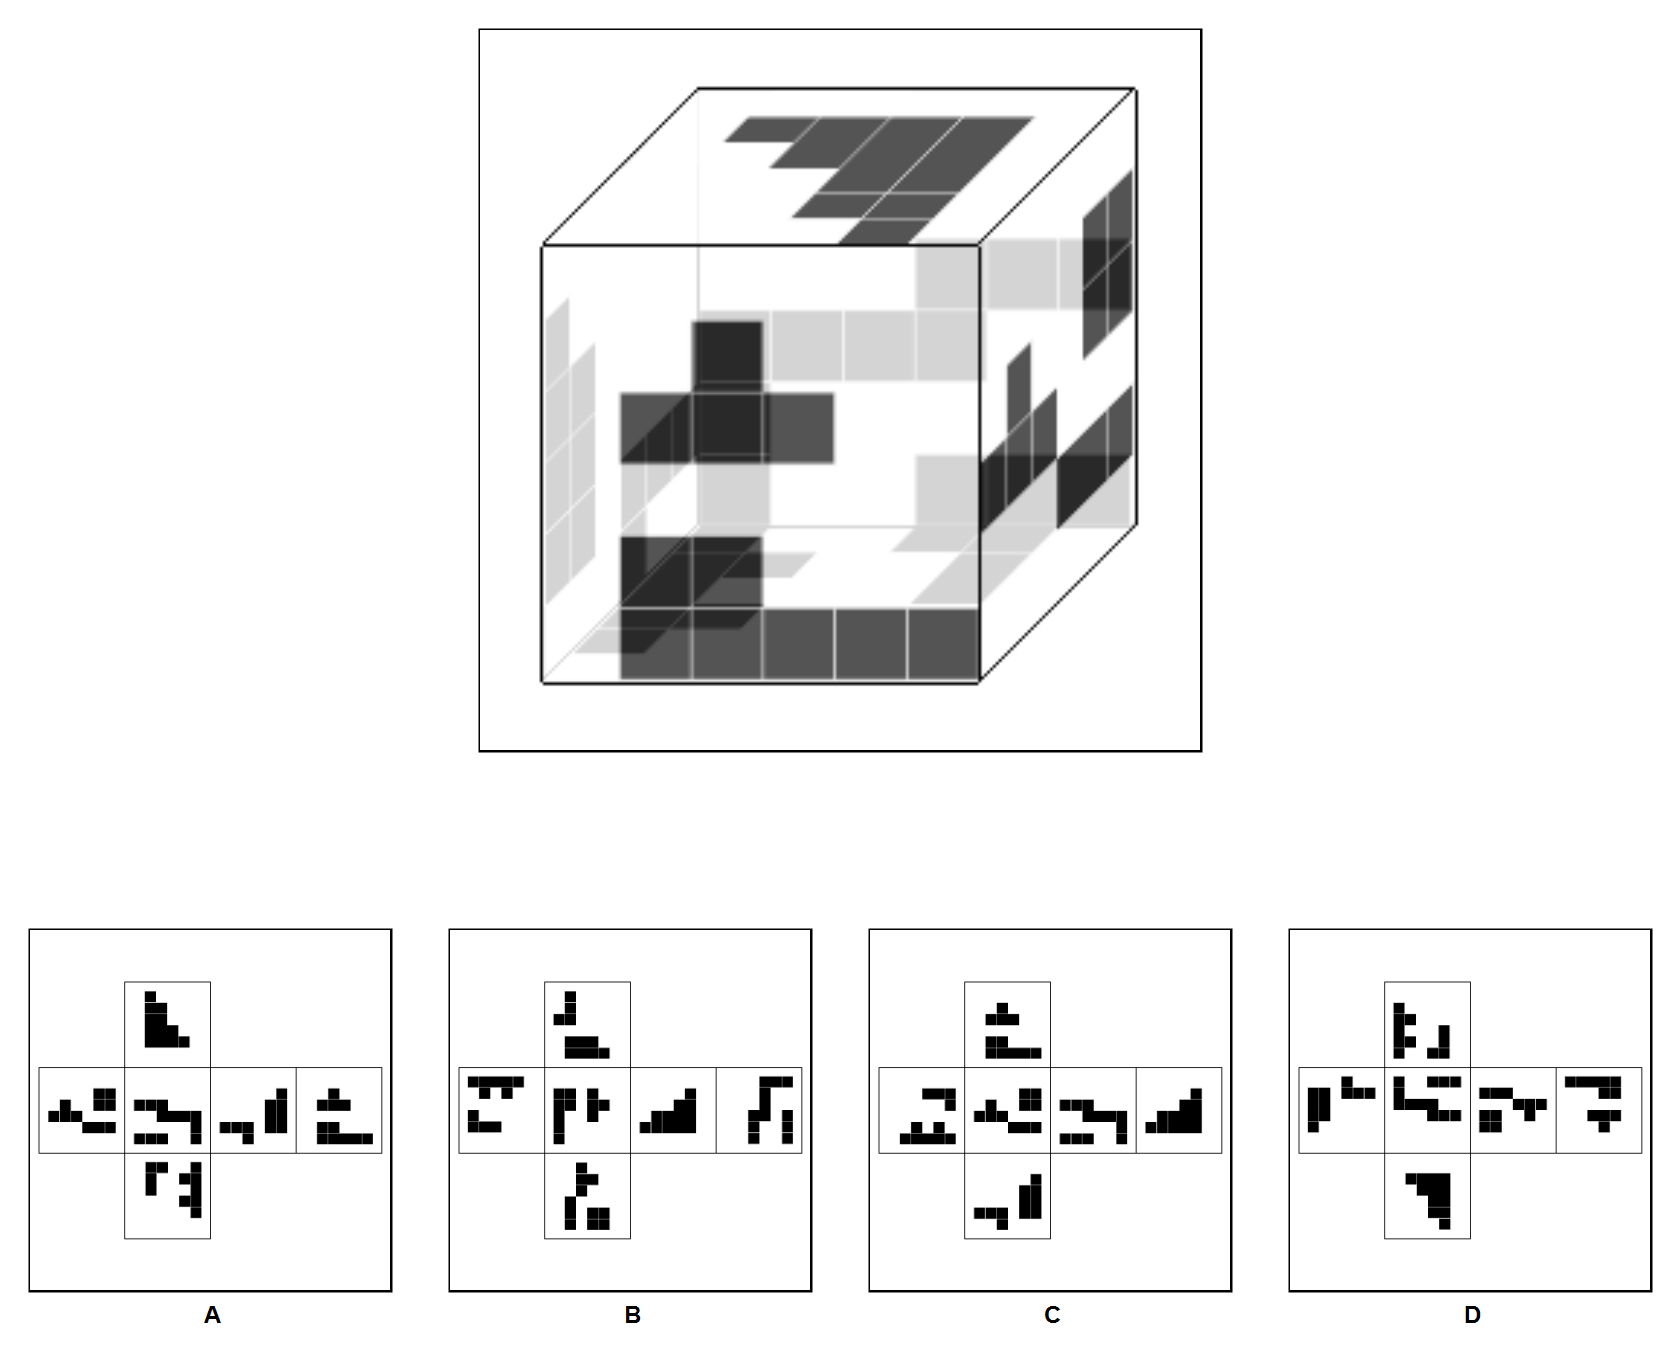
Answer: C